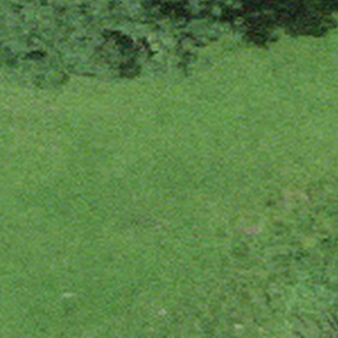
Label: other